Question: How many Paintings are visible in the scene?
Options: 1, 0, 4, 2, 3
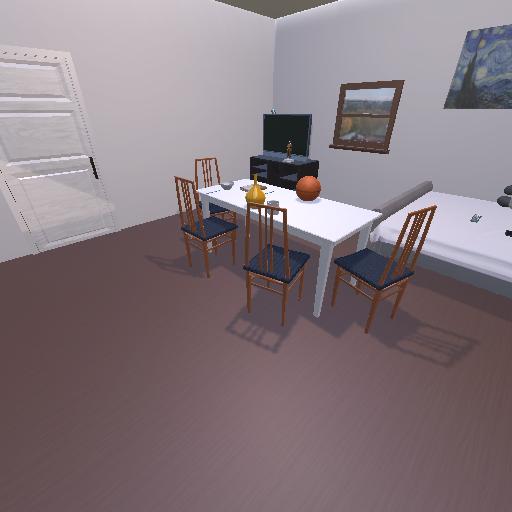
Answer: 1